Question: Hi all am trying to build a sql query to display some information on a dashboard.
I have a table in which i store my sales data.My query needs to find total sales in last 7 days,average and group it based on region(which is present in user table.) .I created a temp table to get the item sales.DashBoard_Items table contains particular item that needs to be shown on dashboard.Now my problem is i need to get the store count of each region to find average sales.Can some one please help
'''
Declare @TableTest
table(itemid int,itemname varchar(100),itemdescription varchar(100),id int,itemidd int,userid int,orderdate varchar(40),qty int)
insert into @TableTest
select * from DashBoard_Items join
SalesQTY on SalesQTY.OrderDate>= CONVERT(varchar(10) , DATEADD(DAY,-7,GETDATE()),126)
and OOS_DashBoard_CoreItems.itemid=SalesQTY.itemid
select distinct t.userid,u.region from @TableTest t join users u on t.userid=u.userid and region is not null
'''
above select query returns

how can i get region count from the above select query
'''
region count
5 - SUN WEST 2
2 - LONG ISLAND 3
'''
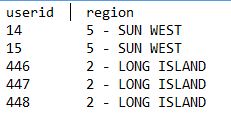
Answer: You need to group by 'region' and then use 'cont(*)'
'''
SELECT region, count(*)
FROM @TableTest
GROUP BY region;
'''